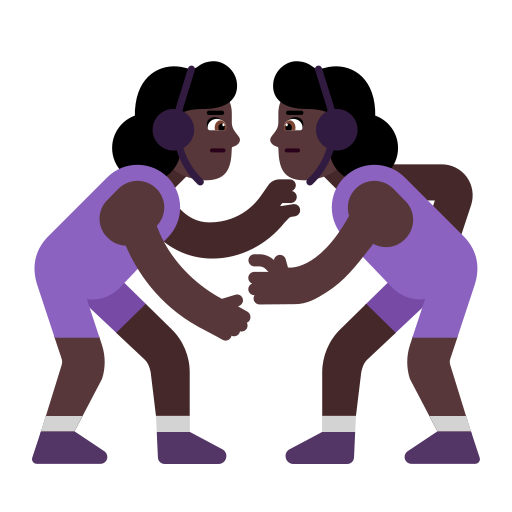
woman wrestling flat dark